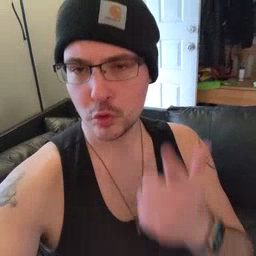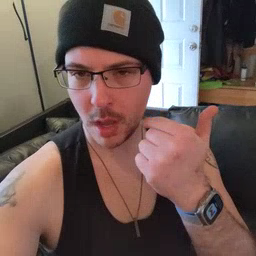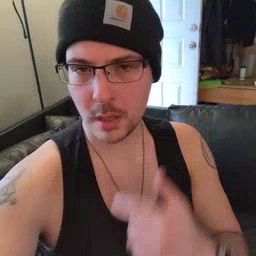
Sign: cry